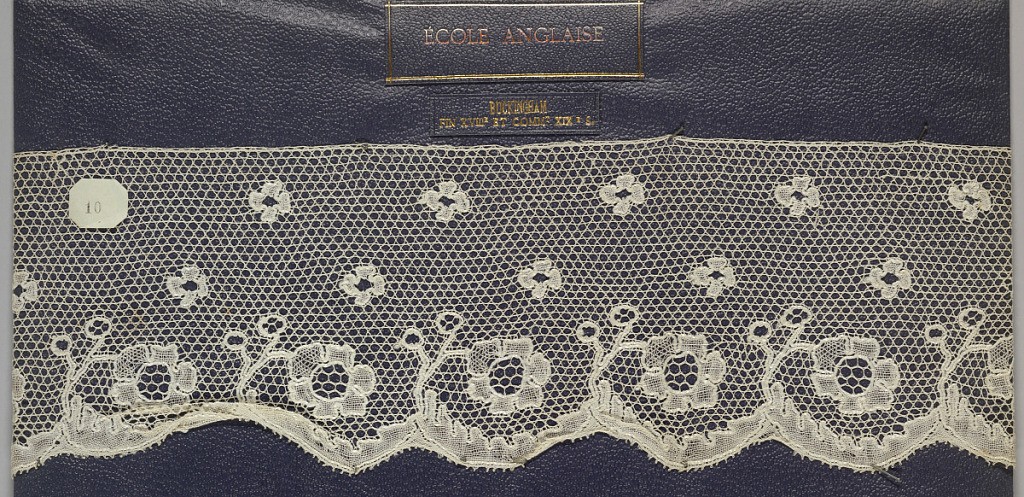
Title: Border
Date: late 18th century
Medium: Technique: bobbin lace
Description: Edge of bobbin lace with free-standing floral scallop border, late 18th century Buckinghamshire.